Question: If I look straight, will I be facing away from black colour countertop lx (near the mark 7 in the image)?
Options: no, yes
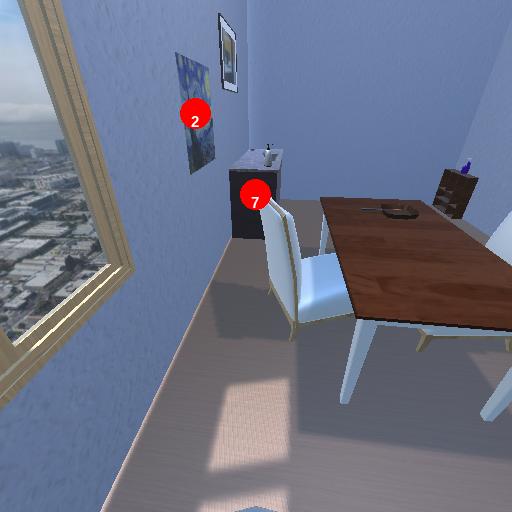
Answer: no